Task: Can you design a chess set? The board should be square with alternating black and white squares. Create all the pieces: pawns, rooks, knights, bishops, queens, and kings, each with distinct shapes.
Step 1445:
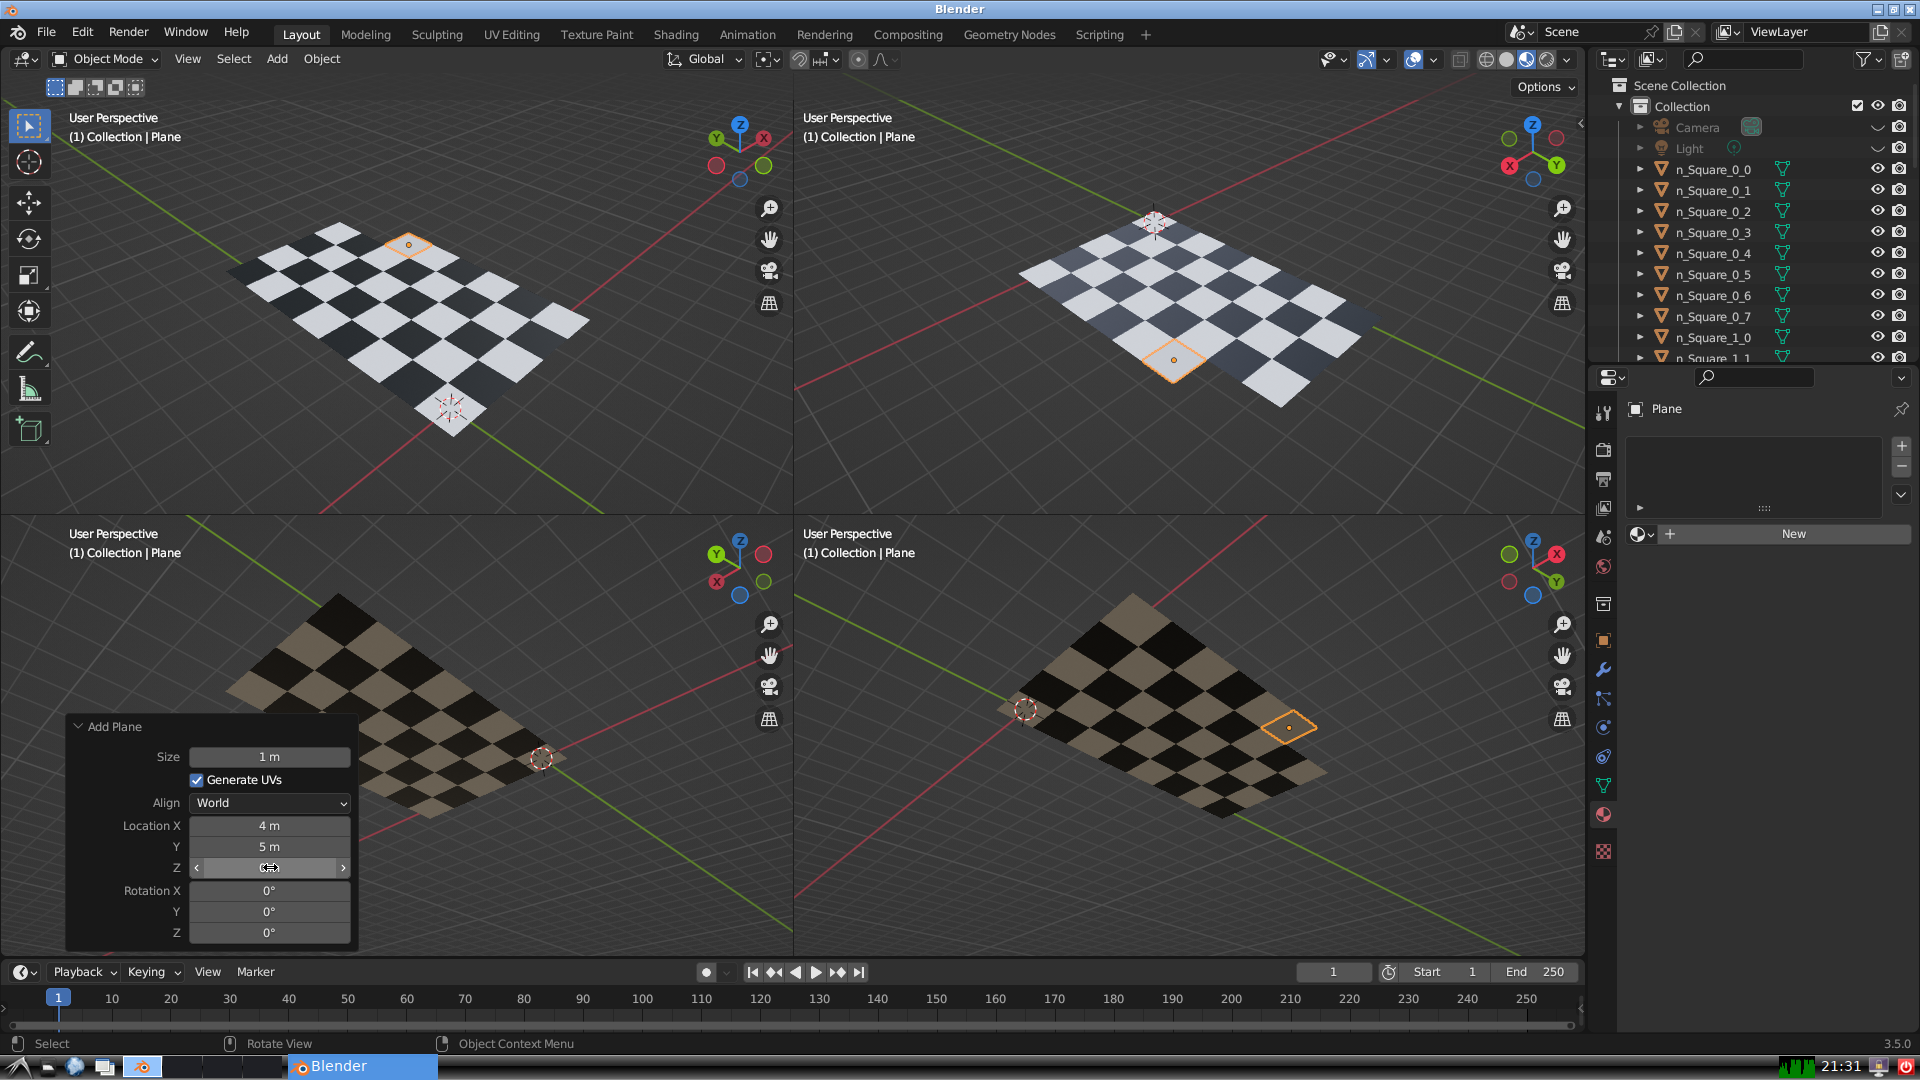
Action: {"mouse_move": [960, 540]}